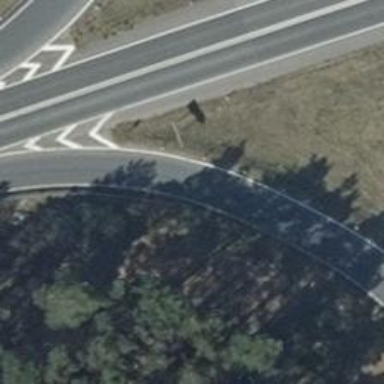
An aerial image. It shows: Asphalt trunk link road.